Field crop: maize
Growth stage: 2
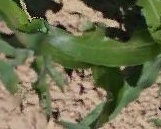
Species: maize